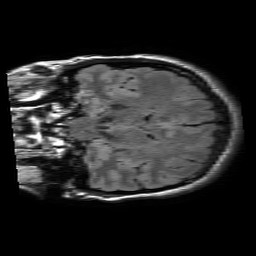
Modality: FLAIR
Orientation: coronal
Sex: female
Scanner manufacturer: philips
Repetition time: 11 s
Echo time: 0.125 s